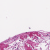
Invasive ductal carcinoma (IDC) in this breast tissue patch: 0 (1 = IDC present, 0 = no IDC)